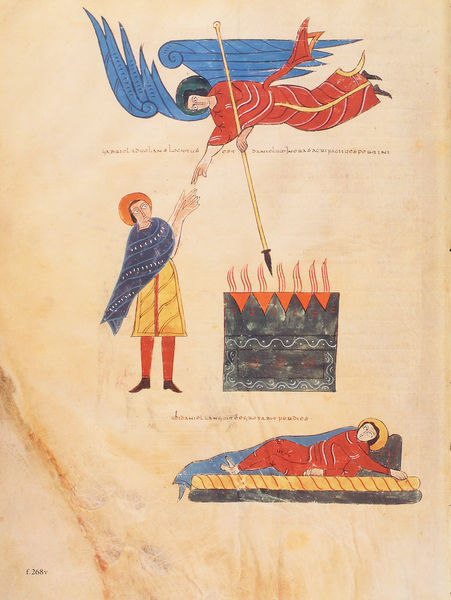
Titel: Beatus-Manuskript
Künstler: Magius
Institution: New York, Pierpont Morgan Library
Schlagwörter: blau, feuer, flügel, hand, himmel, gelb, menschen, finger, orange, zeichnung, rot, malerei, stehen, decke, fliegen, engel, schrift, liegen, stab, abstrakt, farbe, grafik, naiv, lanze, bett, flammen, heiss, linear, seite, kiste, altar, heiligenschein, fegefeuer, mittelalter, heilige, opfer, speer, buchmalerei, spanien johannes feuerzungen